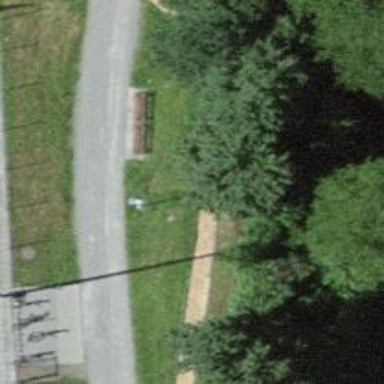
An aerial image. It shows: Bench.